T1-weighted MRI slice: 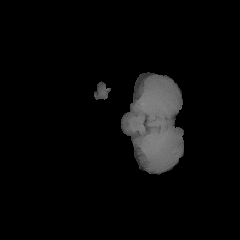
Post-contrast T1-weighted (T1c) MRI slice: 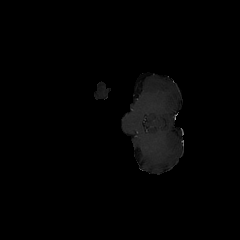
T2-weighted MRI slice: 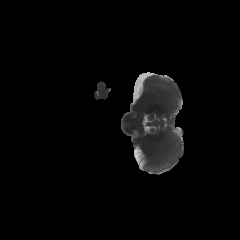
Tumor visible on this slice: no